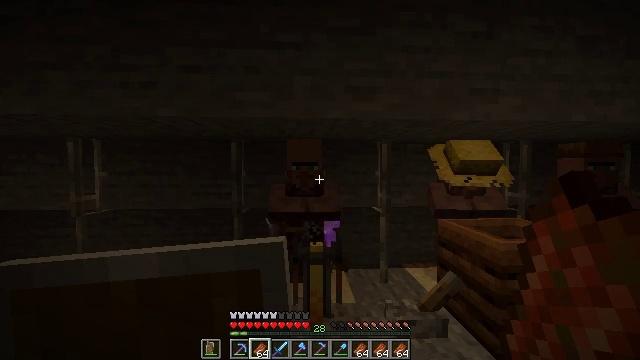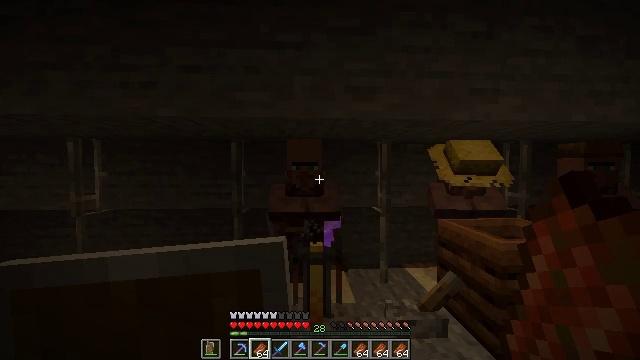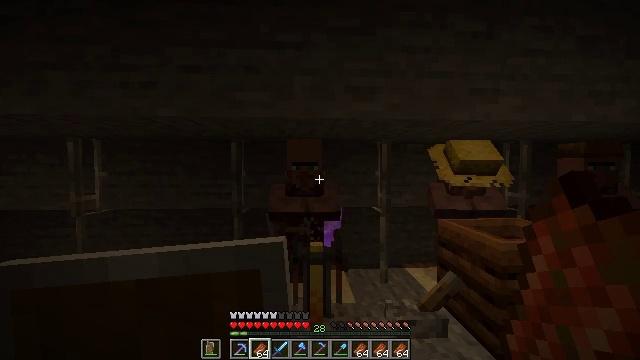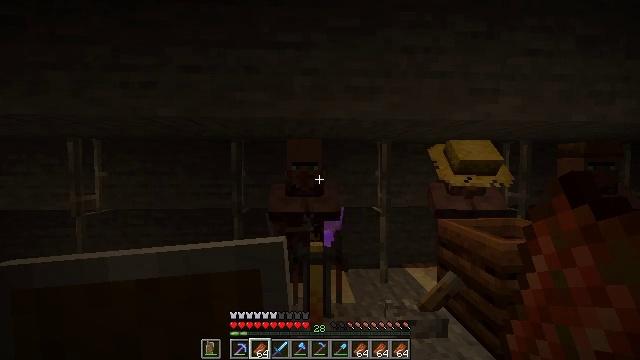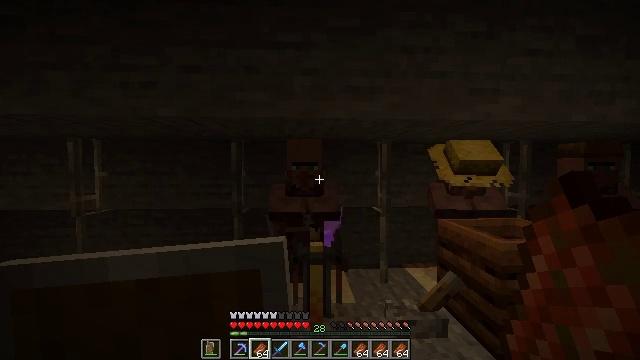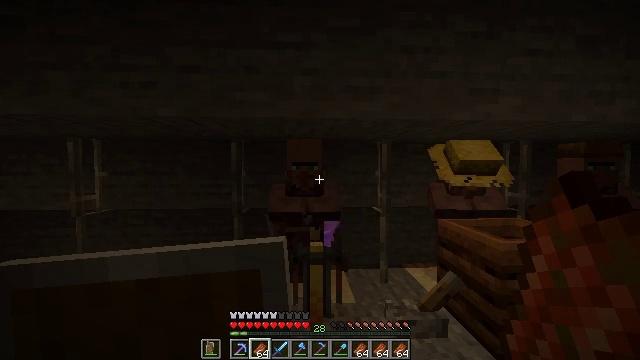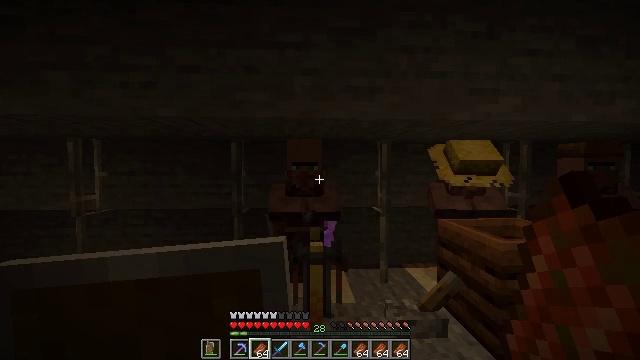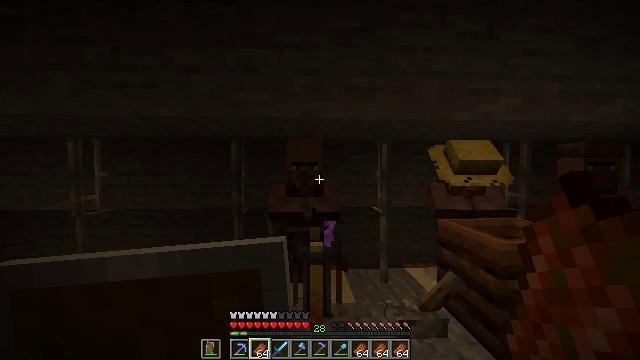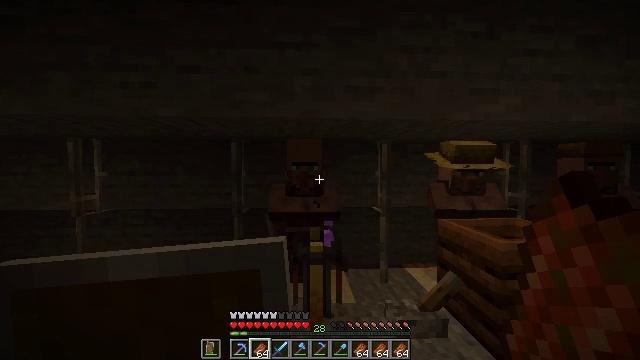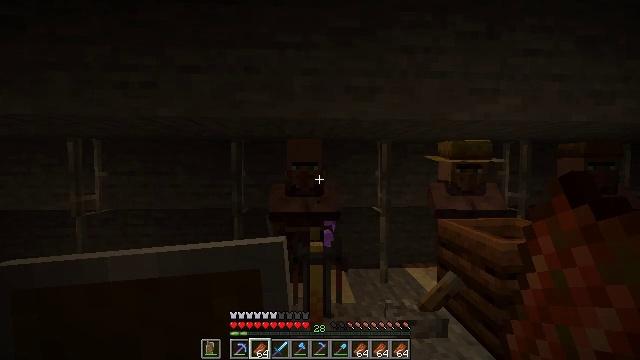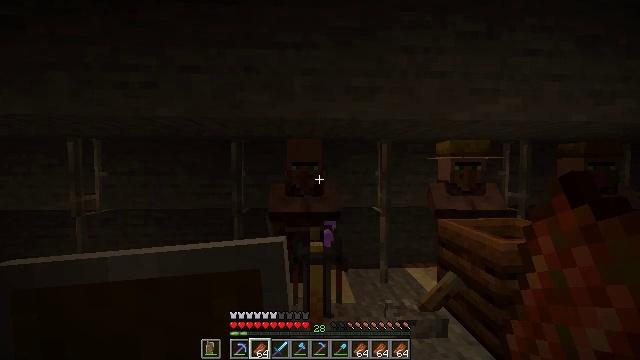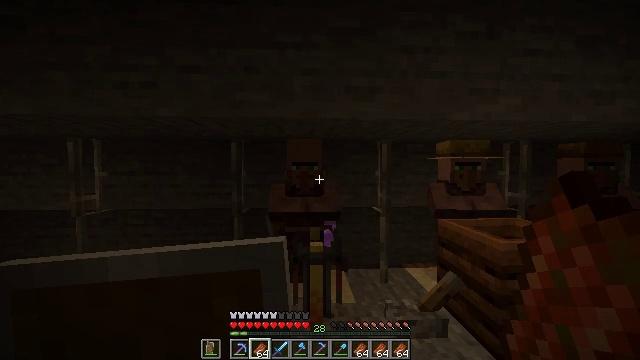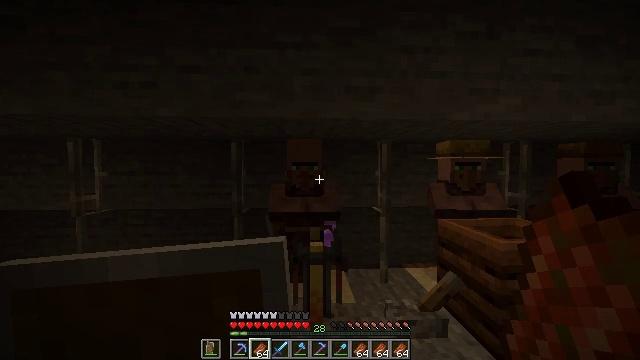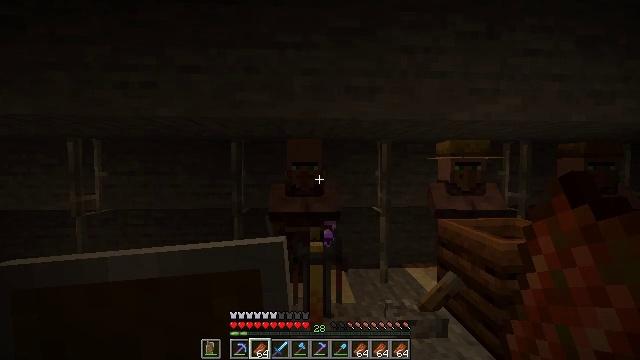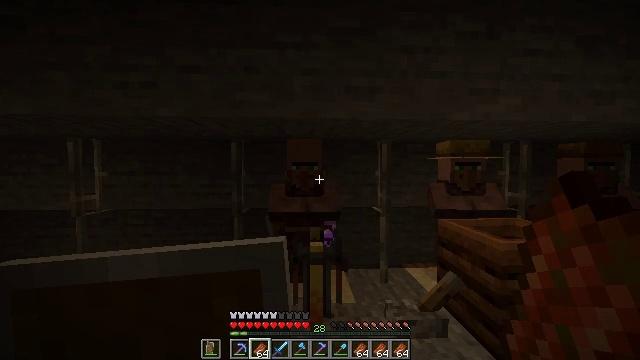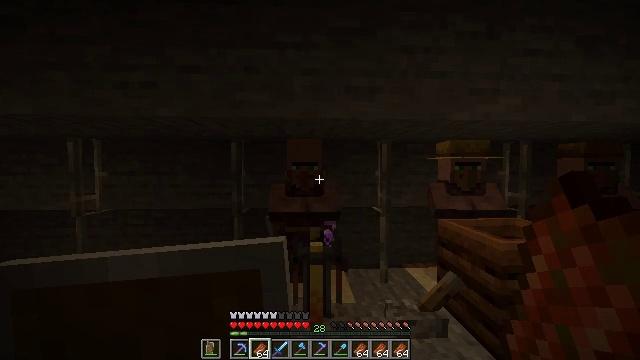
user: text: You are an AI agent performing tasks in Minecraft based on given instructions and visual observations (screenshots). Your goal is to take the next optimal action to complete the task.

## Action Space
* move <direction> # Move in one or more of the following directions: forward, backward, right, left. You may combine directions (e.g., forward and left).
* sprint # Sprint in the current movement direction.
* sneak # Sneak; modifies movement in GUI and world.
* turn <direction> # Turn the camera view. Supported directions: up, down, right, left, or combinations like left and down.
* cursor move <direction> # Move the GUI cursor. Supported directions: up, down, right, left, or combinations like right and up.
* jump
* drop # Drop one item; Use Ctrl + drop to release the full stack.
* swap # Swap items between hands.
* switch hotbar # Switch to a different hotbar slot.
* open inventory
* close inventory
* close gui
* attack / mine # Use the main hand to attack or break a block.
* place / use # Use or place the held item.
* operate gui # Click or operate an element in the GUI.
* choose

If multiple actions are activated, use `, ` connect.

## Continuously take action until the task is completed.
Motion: motion action
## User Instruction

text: Retrieve items from the blue shulker box by mining it.
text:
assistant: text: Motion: no_op
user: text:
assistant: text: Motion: no_op
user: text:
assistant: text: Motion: no_op
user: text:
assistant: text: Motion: no_op
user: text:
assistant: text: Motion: no_op
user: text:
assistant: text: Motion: no_op
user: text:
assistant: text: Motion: no_op
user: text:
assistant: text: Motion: no_op
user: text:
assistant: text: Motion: no_op
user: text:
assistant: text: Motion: no_op
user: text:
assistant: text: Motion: no_op
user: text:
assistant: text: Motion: no_op
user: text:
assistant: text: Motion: no_op
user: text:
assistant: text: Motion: no_op
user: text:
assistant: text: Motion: no_op
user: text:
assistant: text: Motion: no_op
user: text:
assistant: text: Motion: no_op
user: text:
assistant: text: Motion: no_op
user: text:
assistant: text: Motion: no_op
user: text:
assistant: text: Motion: no_op
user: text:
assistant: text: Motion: no_op
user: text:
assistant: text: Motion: no_op
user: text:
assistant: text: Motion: no_op
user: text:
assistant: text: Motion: no_op
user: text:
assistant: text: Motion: no_op
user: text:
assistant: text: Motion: no_op
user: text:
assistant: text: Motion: no_op
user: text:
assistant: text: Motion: no_op
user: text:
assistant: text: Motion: no_op
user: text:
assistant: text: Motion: no_op